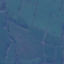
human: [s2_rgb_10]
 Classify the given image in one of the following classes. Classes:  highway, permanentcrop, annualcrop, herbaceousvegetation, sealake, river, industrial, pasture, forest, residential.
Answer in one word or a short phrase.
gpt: Pasture